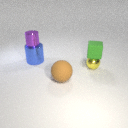
large blue metal cylinder to the left of large brown rubber sphere